Question: I'm searching for how to apply the change of the default value in a column using mysqlworkbench. It's really easy with phpadmin.
So far I can do it only by updating the statement.
Do you know how to change the value visually like phpadmin with mysqlworkbench?

<URL>
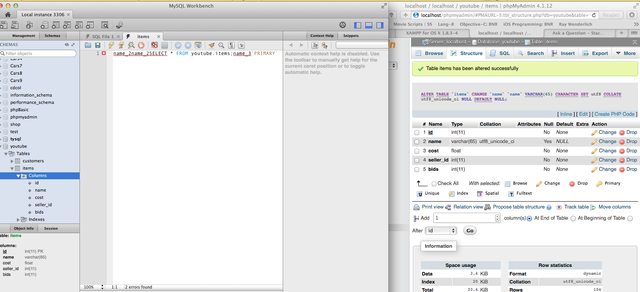
Answer: You can do this from the table action menu:
1. Select the table
2. Right click to show the commands
3. Select "Alter table ..."
4. After making the necessary changes, click "Apply"